Question: I am trying to write ETL pipeline for AQS streaming data. Here is my code
'''
CONN_STR = dbutils.secrets.get(scope="kvscope", key = "AZURE-STORAGE-CONN-STR")
schema = StructType([
StructField("id", IntegerType()),
StructField("parkingId", IntegerType()),
StructField("capacity", IntegerType()),
StructField("freePlaces", IntegerType()),
StructField("insertTime", TimestampType())
])
stream = spark.readStream .format("abs-aqs") .option("fileFormat", "json") .option("queueName", "freeparkingplaces") .option("connectionString", CONN_STR) .schema(schema) .load()
display(stream)
'''
When I run this I am getting 'java.util.NoSuchElementException: key not found: eventType'
Here is how my queue looks like

Can you spot and explain me what is the problem?
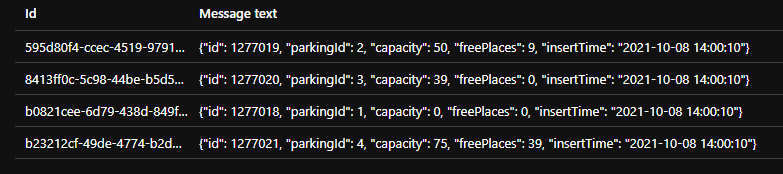
Answer: The 'abs-aqs' connector isn't for consumption of data from AQS, but it's for getting data about new files in the blob storage using events reported to AQS. That's why you're specifying the the file format option, and schema - but these parameters will be applied to the files, not messages in AQS.
As far as I know (I could be wrong), there is no Spark connector for AQS, and it's usually recommended to use EventHubs or Kafka as messaging solution.